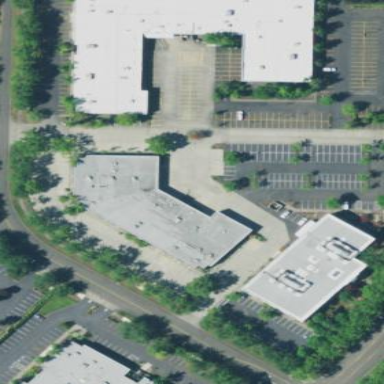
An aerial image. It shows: Commercial building.